Field crop: maize
Growth stage: 2
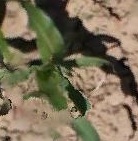
Species: maize